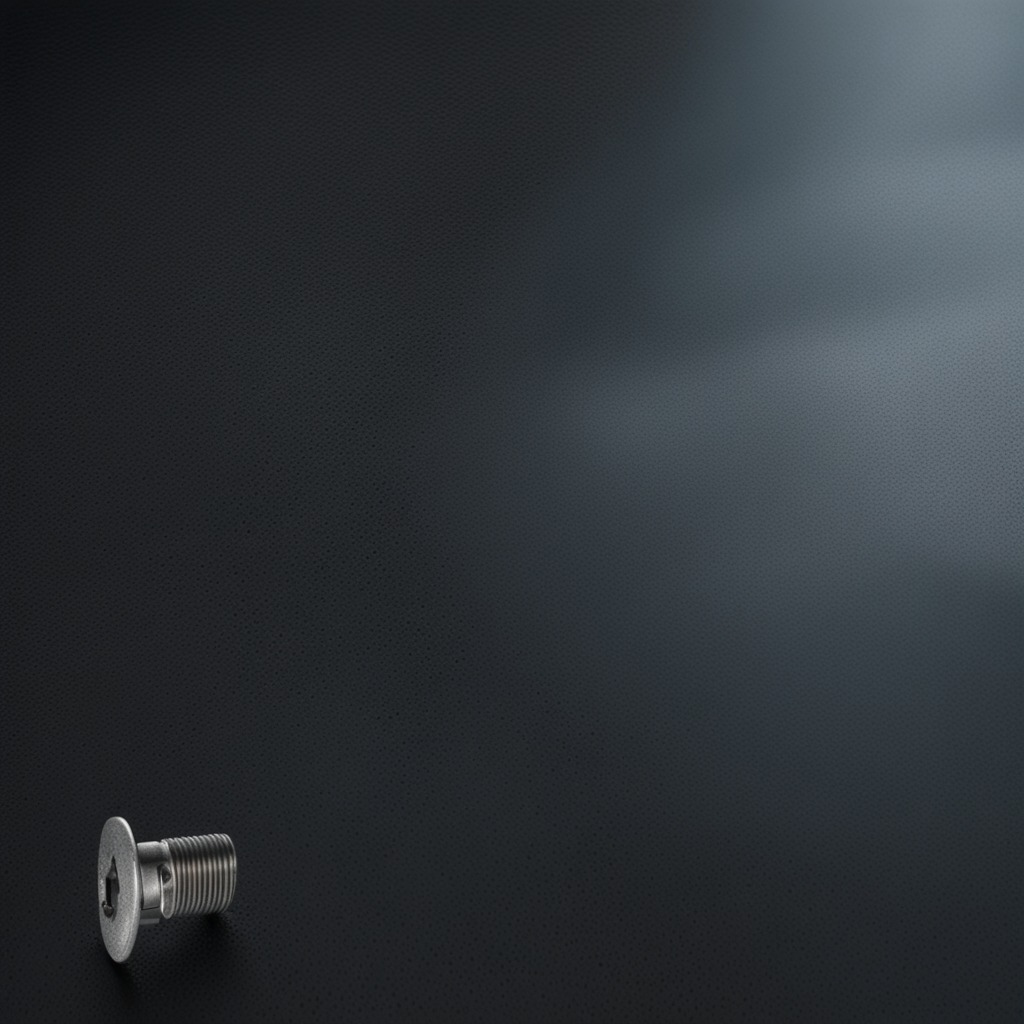
A metal screw lying on a clean granite table inside a workshop at night dim ambient light soft shadows worn but